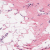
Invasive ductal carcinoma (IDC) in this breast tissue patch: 0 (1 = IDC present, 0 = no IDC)